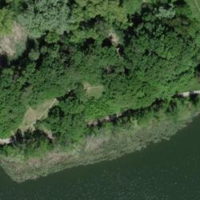
EUNIS habitat code: 40
Species observed at this site:
Lythrum salicaria
Papilio machaon
Lycopus europaeus
Sorbus aucuparia
Euphorbia cyparissias
Lysimachia vulgaris
Corylus avellana
Bombus pratorum
Prunus spinosa
Hedera helix
Cornus sanguinea
Melampyrum arvense
Trifolium pratense
Anax imperator